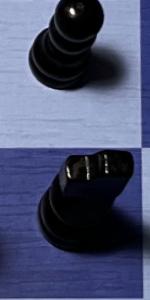
Label: Knight_Black